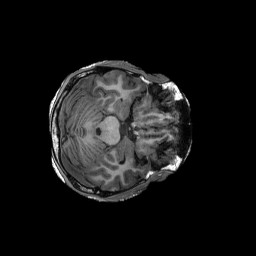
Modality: T1w
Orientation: axial
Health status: ill
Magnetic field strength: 3 T